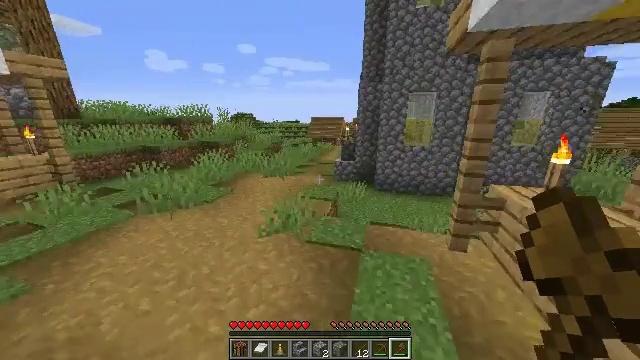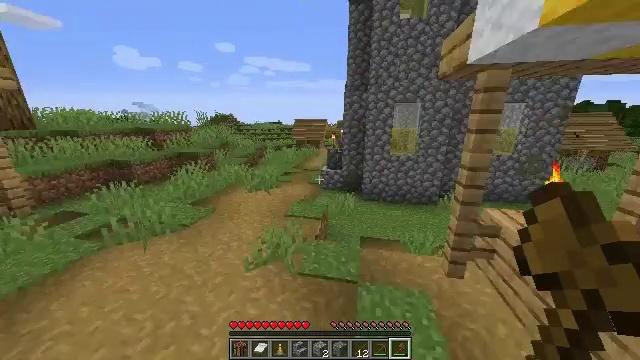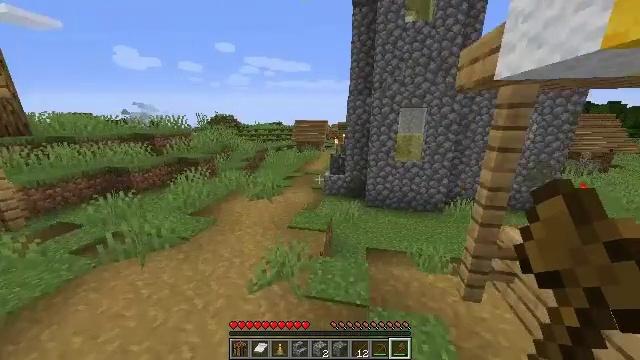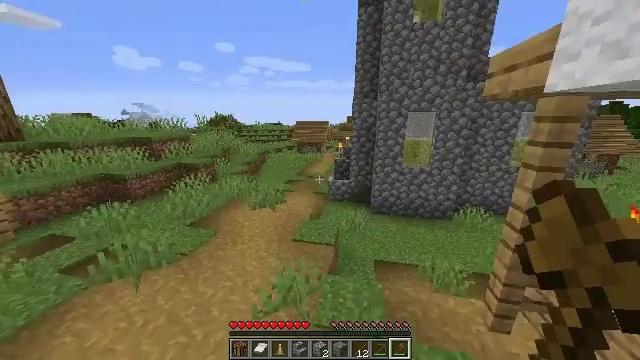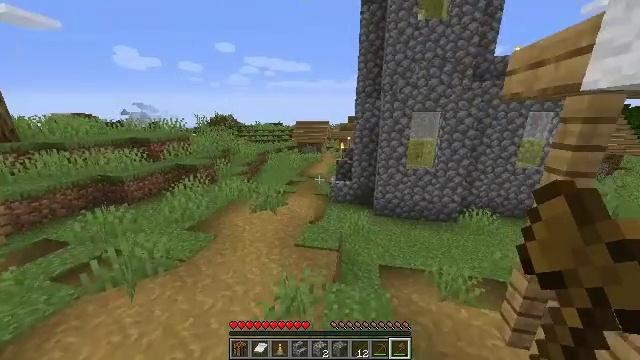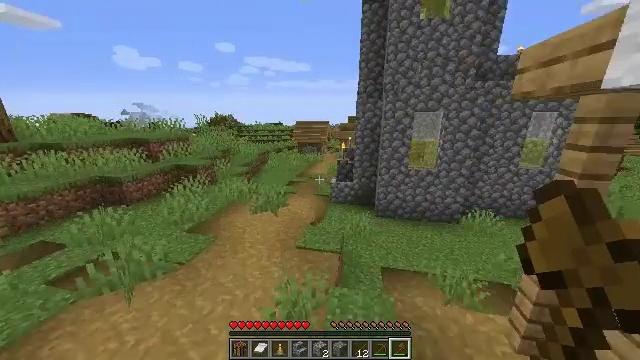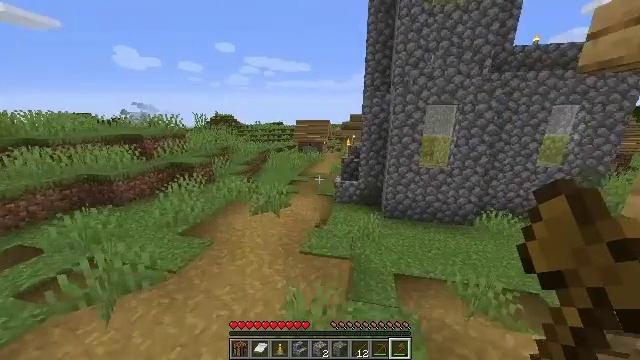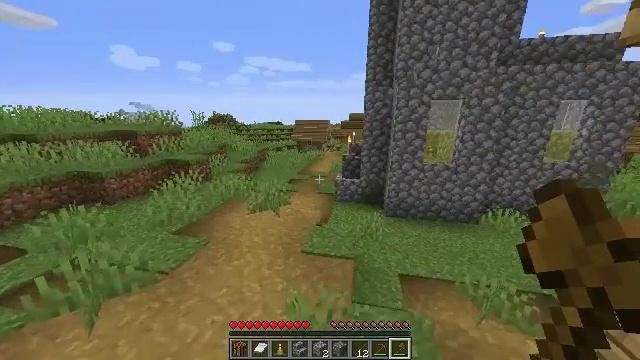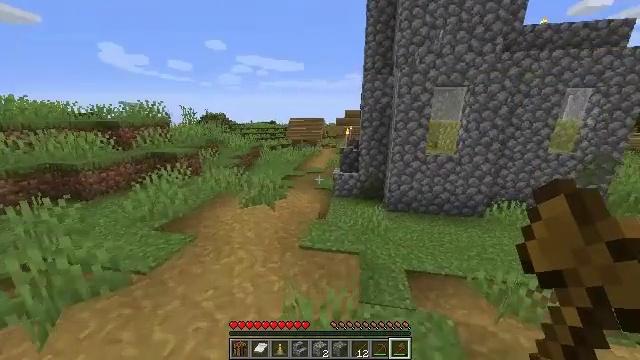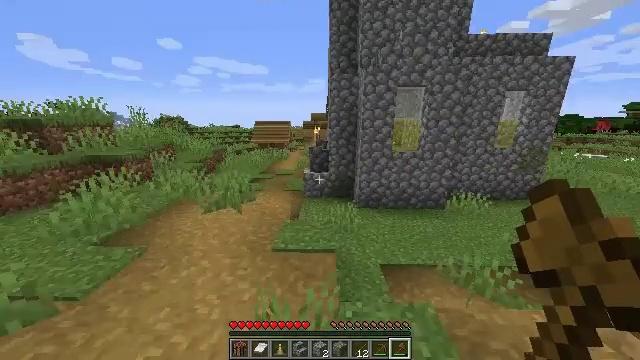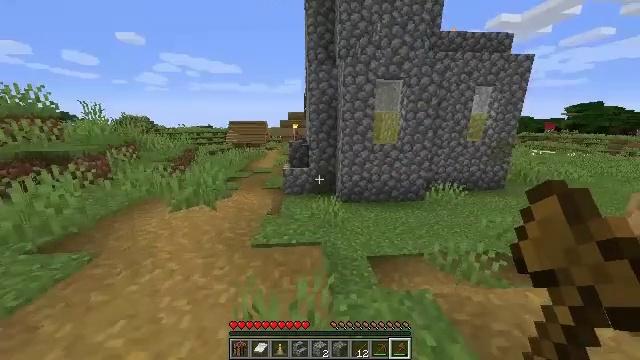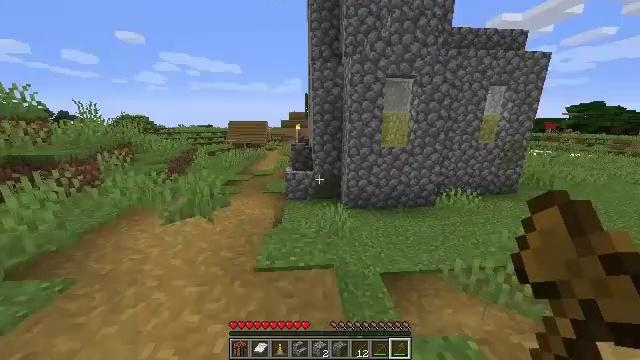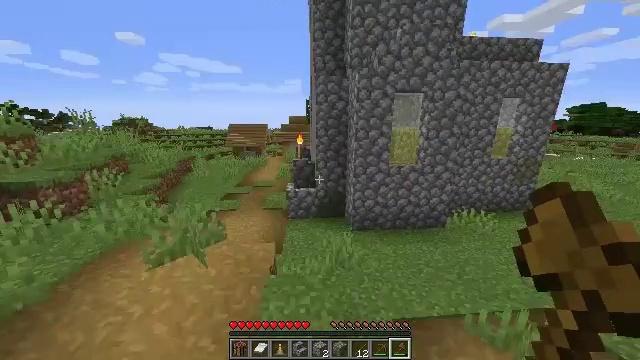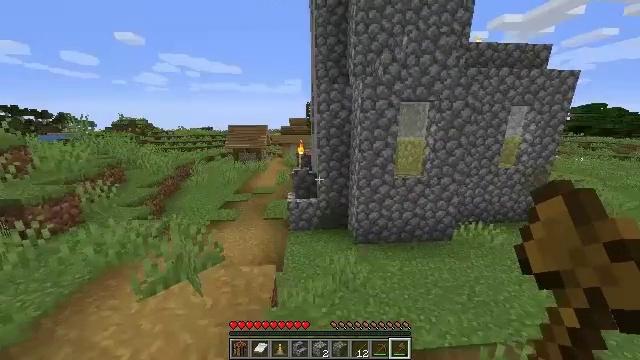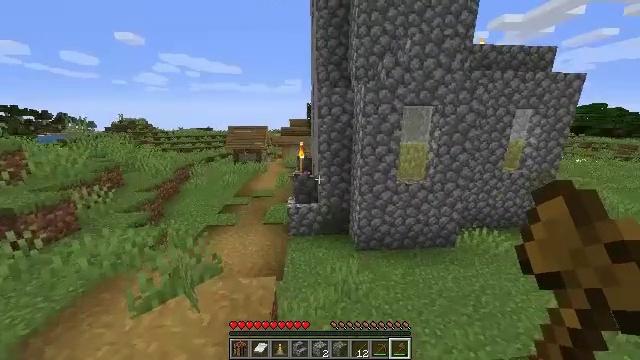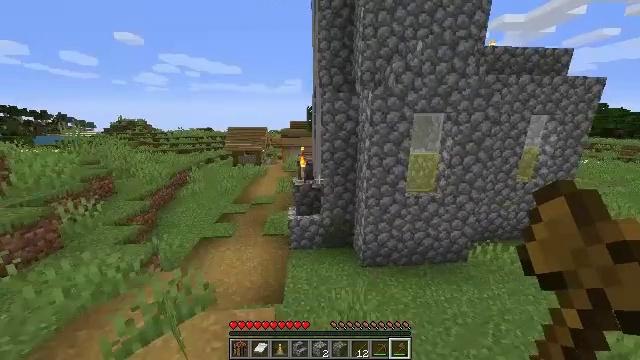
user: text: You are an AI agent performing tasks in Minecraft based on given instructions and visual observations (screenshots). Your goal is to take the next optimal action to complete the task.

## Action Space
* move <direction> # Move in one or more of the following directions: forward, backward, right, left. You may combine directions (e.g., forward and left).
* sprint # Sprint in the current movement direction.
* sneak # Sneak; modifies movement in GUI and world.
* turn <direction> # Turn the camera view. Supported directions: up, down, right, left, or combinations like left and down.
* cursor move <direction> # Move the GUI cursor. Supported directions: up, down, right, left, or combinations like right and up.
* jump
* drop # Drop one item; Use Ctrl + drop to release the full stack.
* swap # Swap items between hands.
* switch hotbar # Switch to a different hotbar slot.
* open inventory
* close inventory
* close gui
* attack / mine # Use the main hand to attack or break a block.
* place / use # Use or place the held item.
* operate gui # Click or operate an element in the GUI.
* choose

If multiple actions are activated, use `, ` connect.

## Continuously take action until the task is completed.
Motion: motion action
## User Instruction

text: Retrieve the brewing stand by breaking it.
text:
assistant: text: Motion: move forward and move left, turn right, jump
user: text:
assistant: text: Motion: move forward and move left, jump
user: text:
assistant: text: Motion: move forward, jump
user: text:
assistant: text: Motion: move forward, jump
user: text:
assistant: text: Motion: move forward, jump
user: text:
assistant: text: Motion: move forward, jump
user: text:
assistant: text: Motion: move forward, jump
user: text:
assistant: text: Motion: move forward, turn right, jump
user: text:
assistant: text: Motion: move forward, turn right and up, jump
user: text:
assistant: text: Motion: move forward, turn right, jump
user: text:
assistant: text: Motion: move forward, jump
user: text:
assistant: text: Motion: move forward, jump
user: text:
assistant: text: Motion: move forward, jump
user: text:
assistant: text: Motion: move forward, jump
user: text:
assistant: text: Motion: move forward, jump
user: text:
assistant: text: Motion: move forward, jump
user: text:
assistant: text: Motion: move forward and move left, jump
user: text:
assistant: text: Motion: move forward and move left, jump
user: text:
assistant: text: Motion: move forward and move left, jump
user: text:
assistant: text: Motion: move forward and move left, jump
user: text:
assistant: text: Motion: move forward and move left, jump
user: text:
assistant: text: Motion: move forward and move left, turn right, jump
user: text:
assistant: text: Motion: move forward and move left, turn right, jump
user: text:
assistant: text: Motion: move forward and move left, jump
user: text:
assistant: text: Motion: move forward and move left, jump
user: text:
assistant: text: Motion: move forward and move left, turn right, jump
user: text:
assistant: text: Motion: move forward and move left, jump
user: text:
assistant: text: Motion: move forward and move left, jump
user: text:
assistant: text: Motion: move forward and move left, jump
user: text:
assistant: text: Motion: move forward and move left, turn right, jump